Field crop: tomato
Growth stage: 1
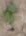
Species: solanum